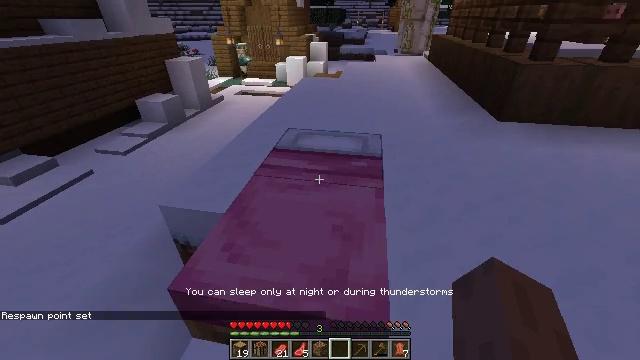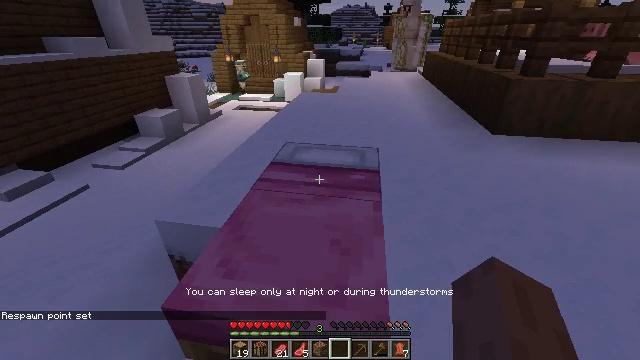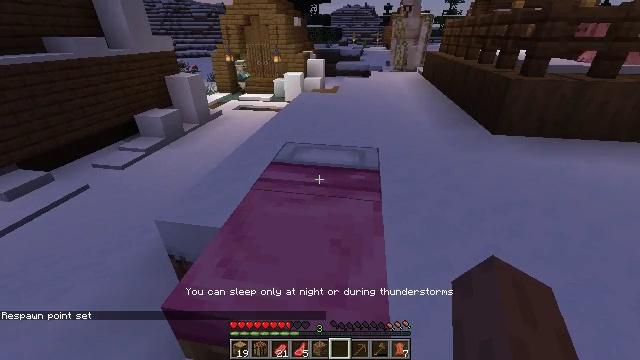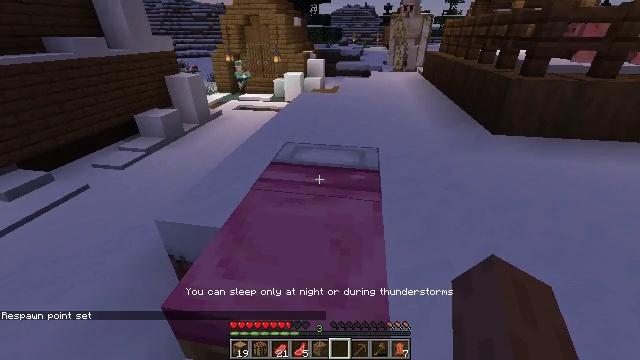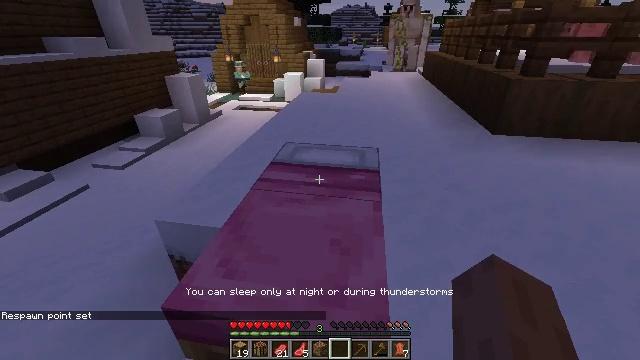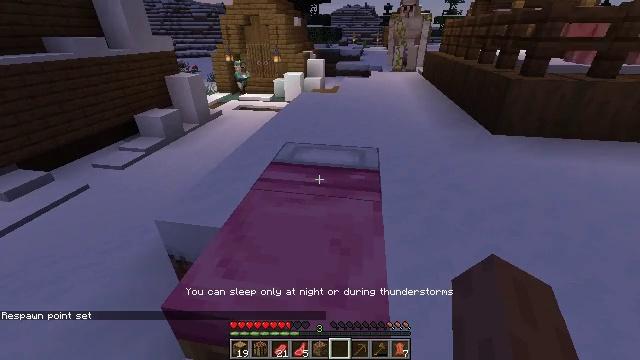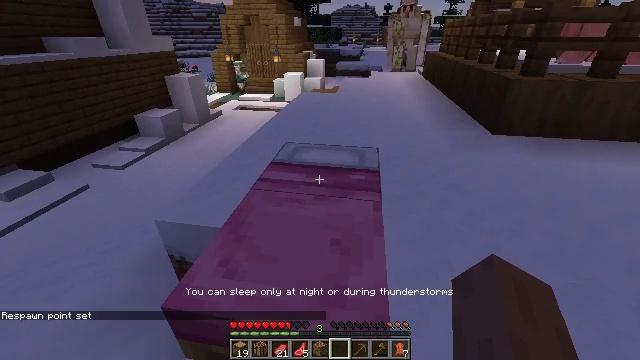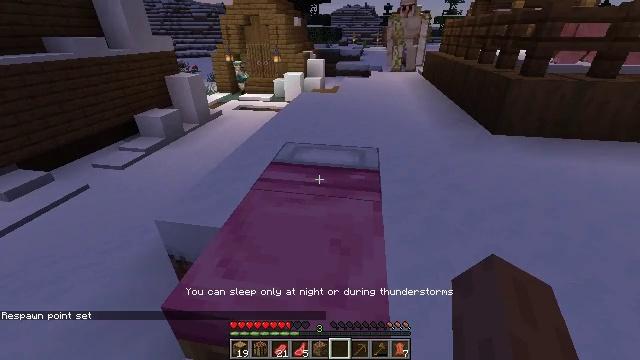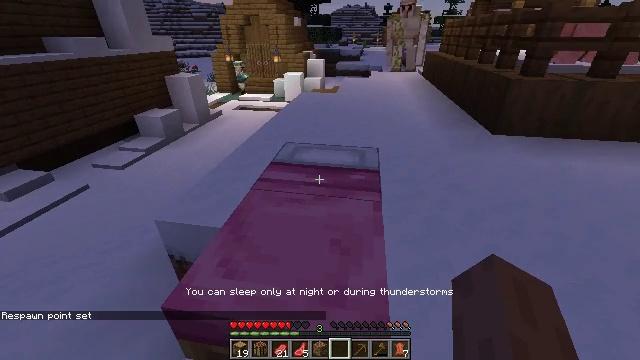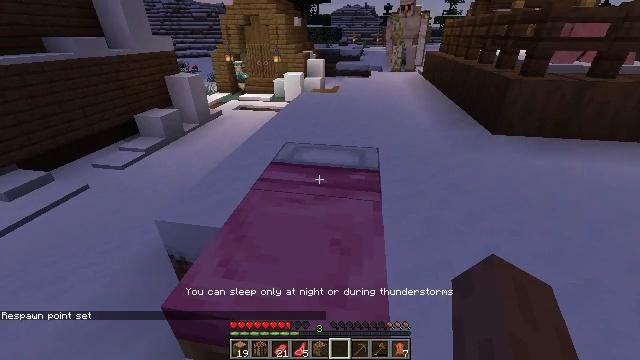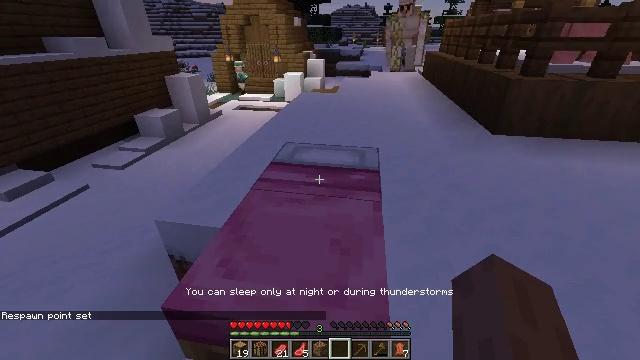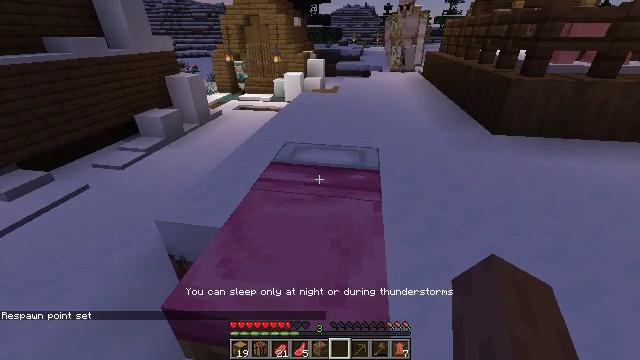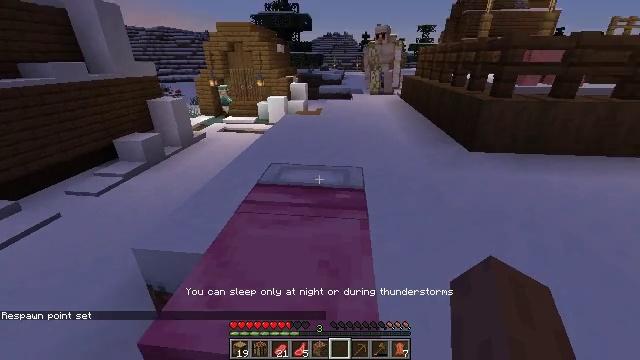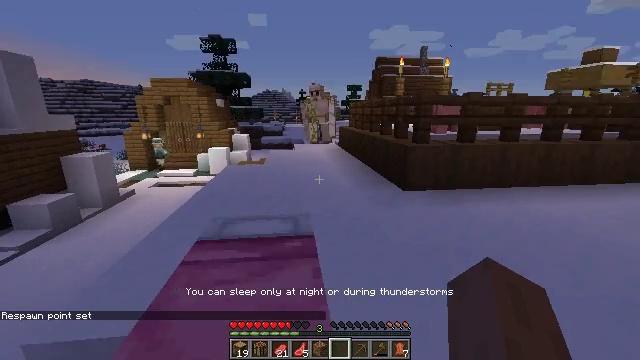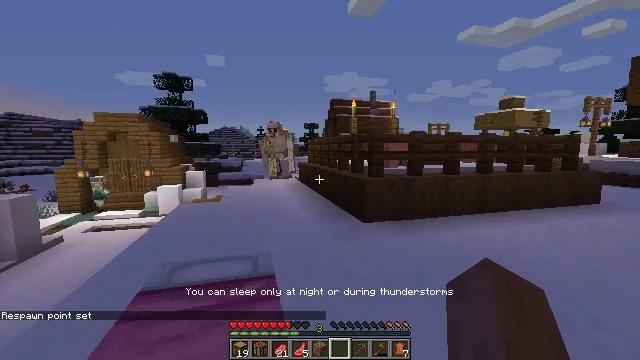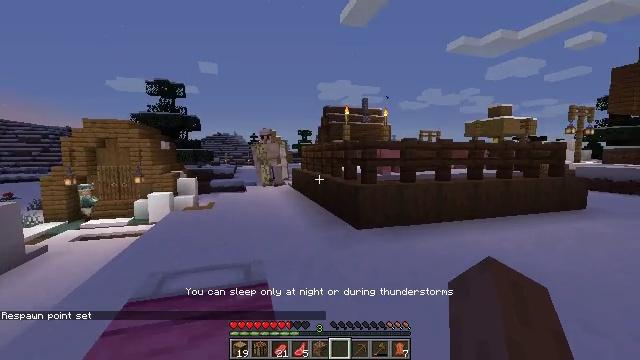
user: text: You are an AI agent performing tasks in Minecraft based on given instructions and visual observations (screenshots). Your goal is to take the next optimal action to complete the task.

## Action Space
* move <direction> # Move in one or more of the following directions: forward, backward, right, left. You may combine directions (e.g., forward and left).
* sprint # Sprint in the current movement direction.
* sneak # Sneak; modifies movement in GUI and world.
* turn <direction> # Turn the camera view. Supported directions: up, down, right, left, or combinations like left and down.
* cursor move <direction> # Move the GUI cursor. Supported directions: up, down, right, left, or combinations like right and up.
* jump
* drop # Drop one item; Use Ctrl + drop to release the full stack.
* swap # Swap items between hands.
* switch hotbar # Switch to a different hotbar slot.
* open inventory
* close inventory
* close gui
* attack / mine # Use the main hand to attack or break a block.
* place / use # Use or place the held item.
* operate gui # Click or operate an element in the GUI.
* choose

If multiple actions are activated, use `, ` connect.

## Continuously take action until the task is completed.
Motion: motion action
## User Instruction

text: Gather the pink bed into your inventory.
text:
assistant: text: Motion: turn up
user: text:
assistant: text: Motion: no_op
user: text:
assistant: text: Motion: no_op
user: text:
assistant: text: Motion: no_op
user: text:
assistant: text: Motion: no_op
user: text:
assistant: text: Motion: no_op
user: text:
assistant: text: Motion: no_op
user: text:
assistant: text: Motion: no_op
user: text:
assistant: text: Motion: no_op
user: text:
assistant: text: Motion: no_op
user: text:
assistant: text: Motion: no_op
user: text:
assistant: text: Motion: turn right and up
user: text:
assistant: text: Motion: turn right and up
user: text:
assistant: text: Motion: turn right and up
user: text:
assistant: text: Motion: turn right and up
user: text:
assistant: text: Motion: no_op
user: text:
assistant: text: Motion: turn left and down
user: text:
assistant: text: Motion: turn left and down
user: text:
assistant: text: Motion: no_op
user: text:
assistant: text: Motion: no_op
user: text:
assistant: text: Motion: turn right and up
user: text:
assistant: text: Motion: turn right and up
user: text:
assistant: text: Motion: turn right and up
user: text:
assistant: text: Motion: no_op
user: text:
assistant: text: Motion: no_op
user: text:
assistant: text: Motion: no_op
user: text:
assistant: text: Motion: no_op
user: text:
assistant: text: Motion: no_op
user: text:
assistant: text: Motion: no_op
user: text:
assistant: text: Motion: no_op